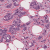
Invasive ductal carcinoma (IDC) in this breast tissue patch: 1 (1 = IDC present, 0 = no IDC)